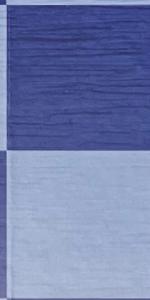
Label: Empty